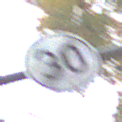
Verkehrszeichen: EndeGeschwindigkeit30
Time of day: Midday
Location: Outdoor (Nature)
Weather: Overcast
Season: Autumn
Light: Natural